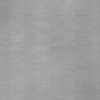
Label: dusty